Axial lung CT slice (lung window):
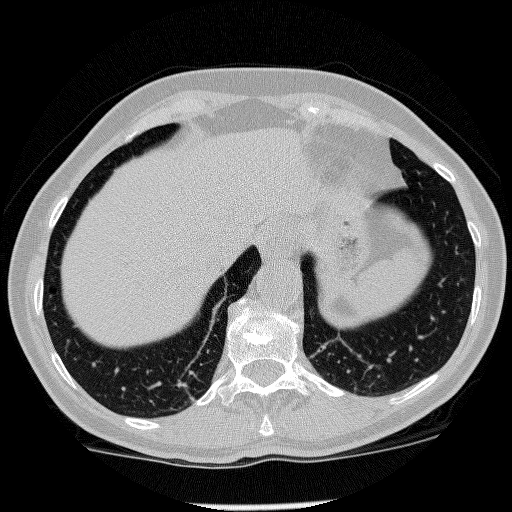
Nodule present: no